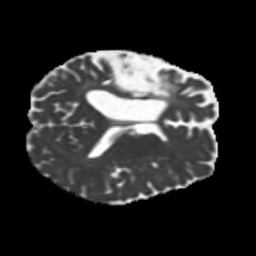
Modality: MD
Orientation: axial
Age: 56
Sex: female
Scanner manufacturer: siemens
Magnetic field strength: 3 T
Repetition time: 5.25 s
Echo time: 0.08 s